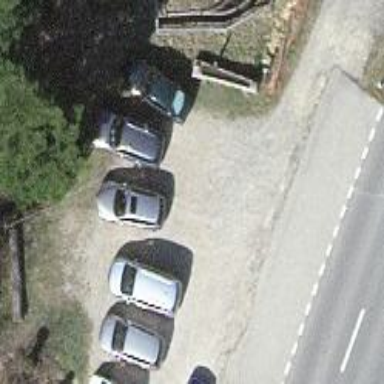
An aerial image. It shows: Road serving as parking aisle.